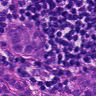
Metastatic tissue present: yes